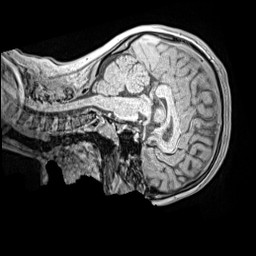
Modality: MP2RAGE
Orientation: sagittal
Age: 12
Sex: female
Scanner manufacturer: siemens
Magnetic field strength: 3 T
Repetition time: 4 s
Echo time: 0.00299 s